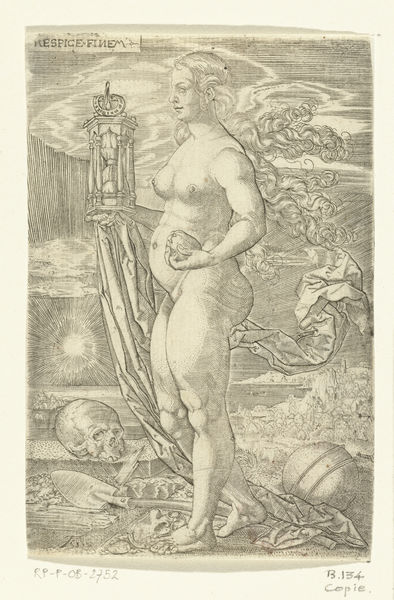
Titel: Vergankelijkheid
Standort: Amsterdam
Institution: Rijksmuseum
Schlagwörter: nackt, wolken, frau, licht, profil, zeichnung, schädel, haare, locken, schrift, schraffur, radierung, stich, kugel, schaufel, sanduhr, stifen, 134